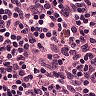
Metastatic tissue present: no